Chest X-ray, PA view. Patient: 64 years old, sex F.
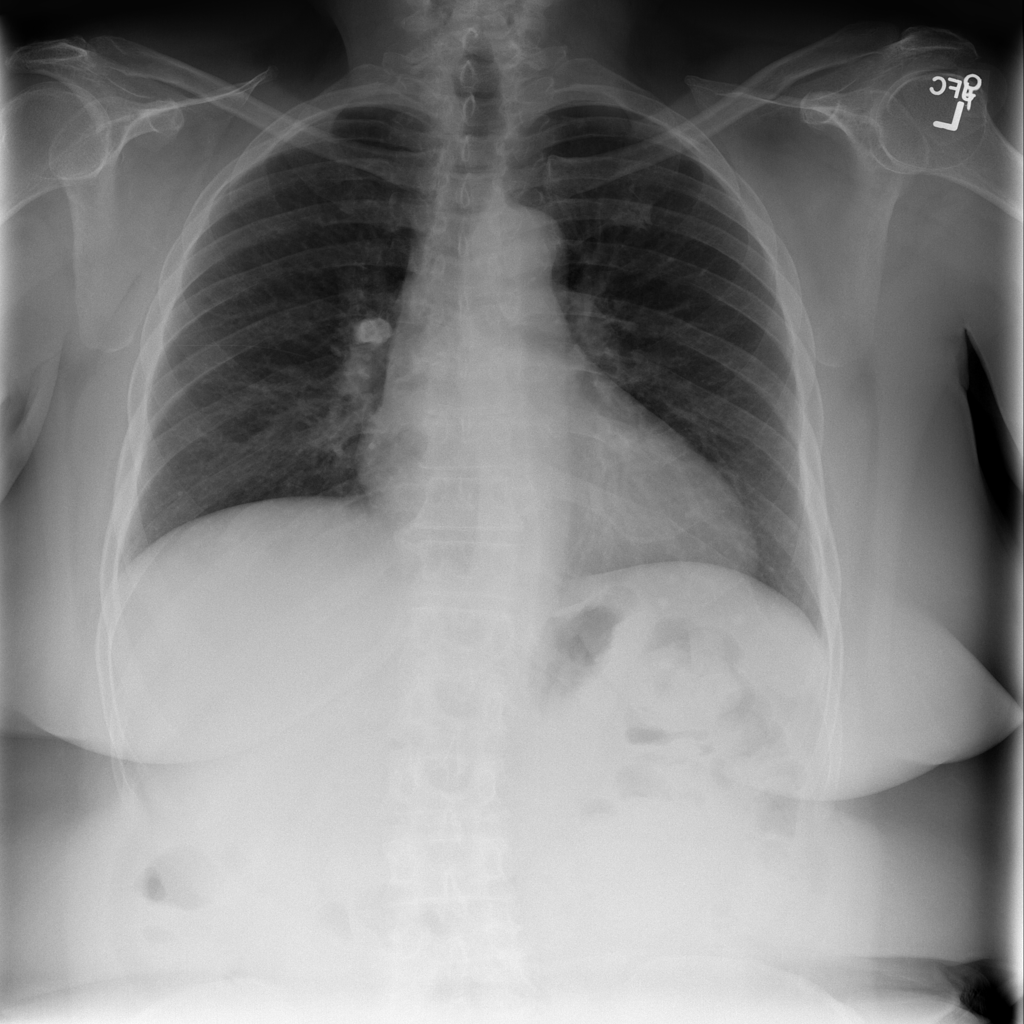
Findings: No Finding